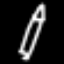
Label: pencil